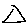
Label: triangle